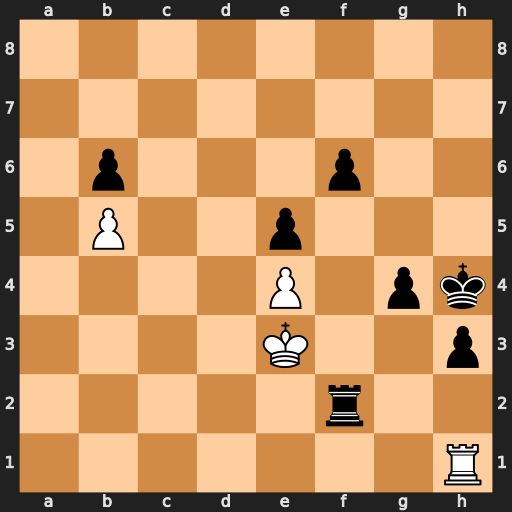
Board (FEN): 8/8/1p3p2/1P2p3/4P1pk/4K2p/5r2/7R
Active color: w
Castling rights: -
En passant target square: -
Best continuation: Kxf2 f5 exf5 g3+ Kf3 e4+ Kf4 h2 f6 Kh3 f7